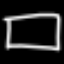
Label: square